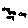
Label: fish